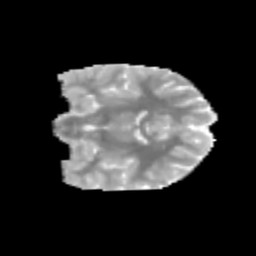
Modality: MD
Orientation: coronal
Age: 10
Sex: female
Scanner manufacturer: siemens
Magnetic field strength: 3 T
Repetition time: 3.8 s
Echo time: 0.07 s